Interaction volume radius: 10 \u00c5
Interaction volume height: 35 \u00c5
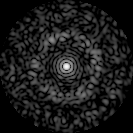
Disorder parameter: 0.8368